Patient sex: F
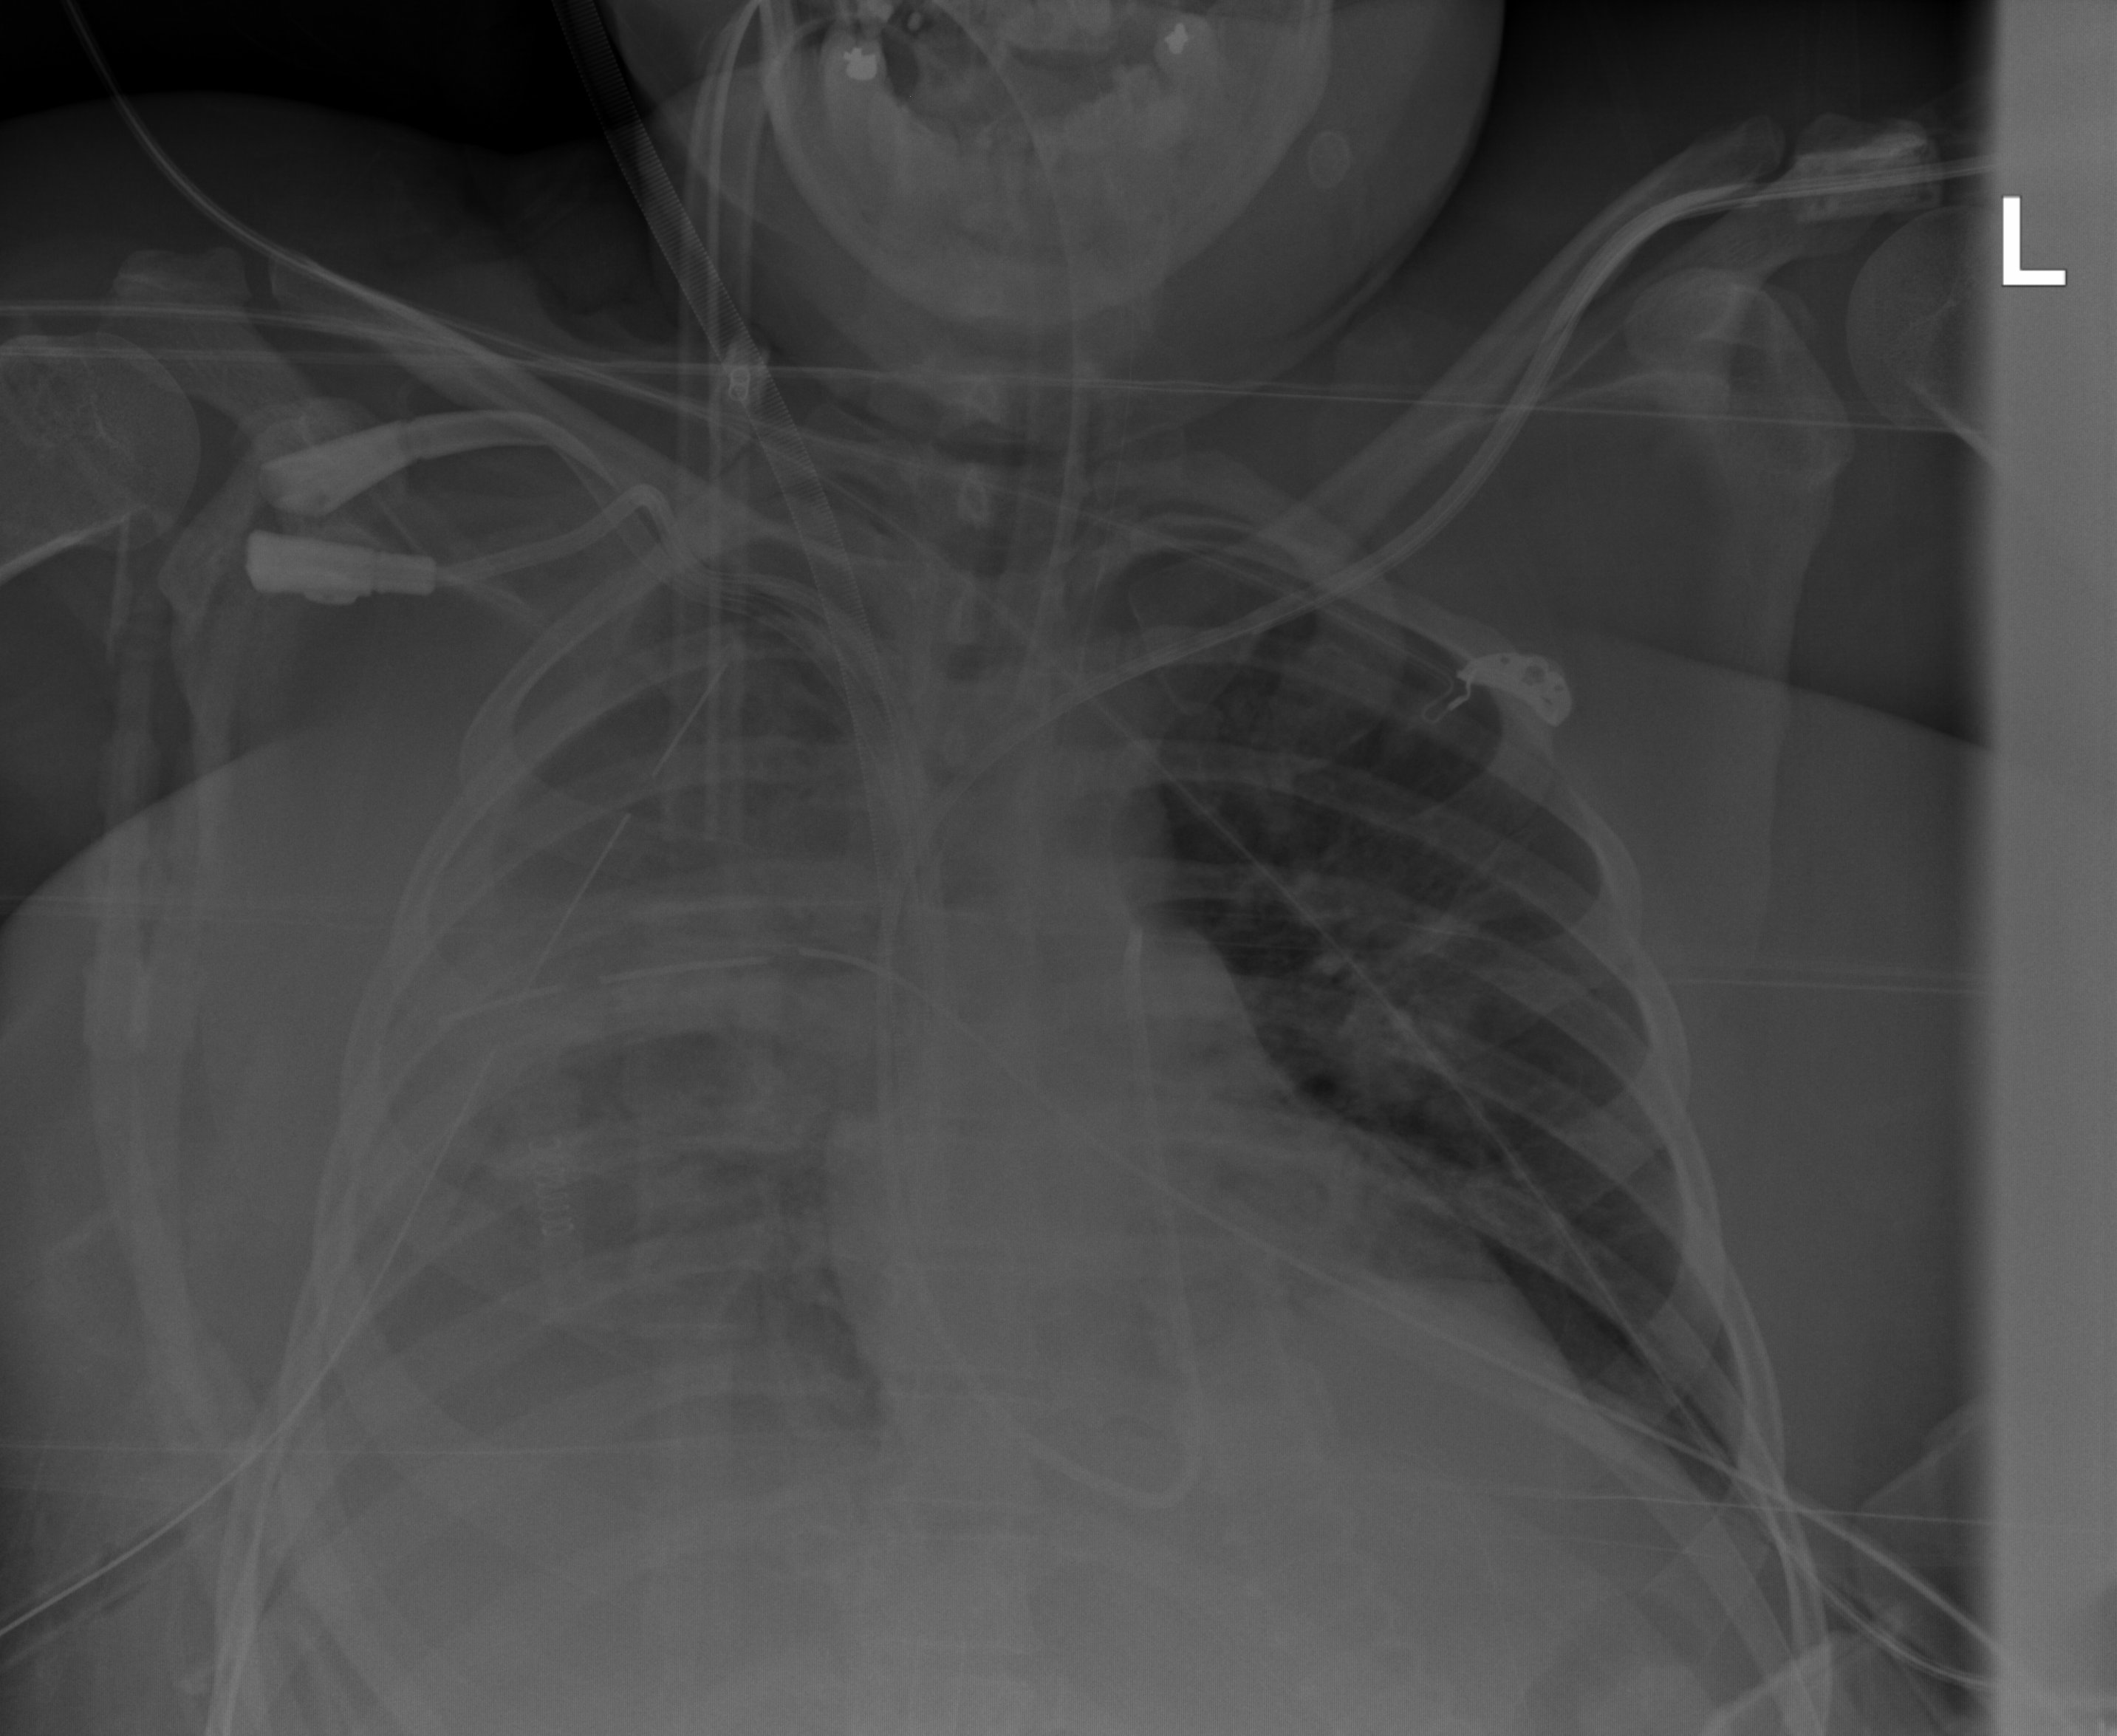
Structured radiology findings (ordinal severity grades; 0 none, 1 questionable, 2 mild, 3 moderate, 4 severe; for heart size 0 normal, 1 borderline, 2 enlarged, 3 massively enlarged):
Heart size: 0
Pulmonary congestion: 0
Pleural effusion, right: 2
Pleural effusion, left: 0
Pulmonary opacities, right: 2
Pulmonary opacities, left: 1
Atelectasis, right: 3
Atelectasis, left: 2